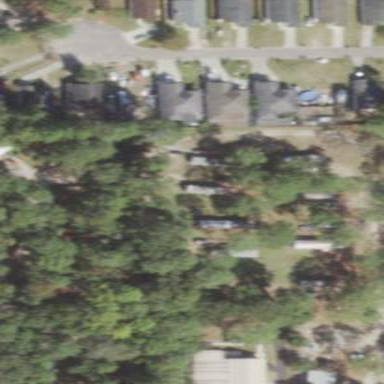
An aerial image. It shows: Residential area known as trailer park.